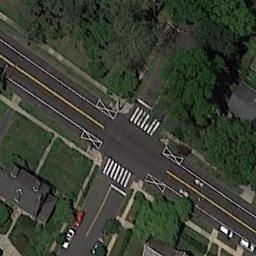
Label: intersection